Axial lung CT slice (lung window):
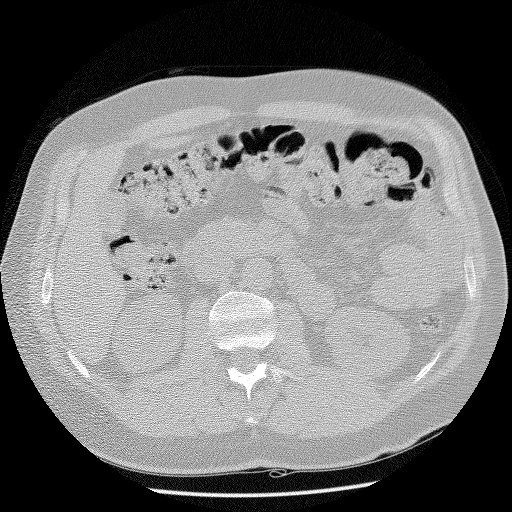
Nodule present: no